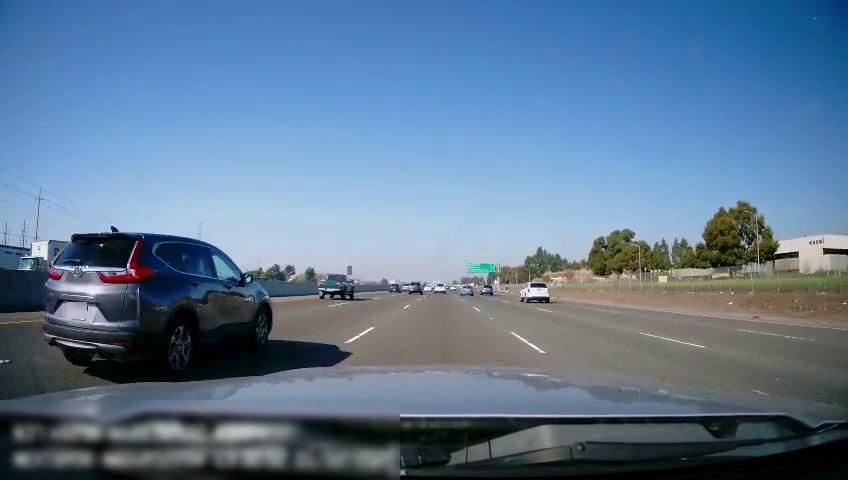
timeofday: Day
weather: Sunny
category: Drivable Space
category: Vehicles | Truck
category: Vehicles | SUV
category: Vehicles | SUV
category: Vehicles | SUV
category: Vehicles | Car
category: Vehicles | Truck
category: Vehicles | SUV
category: Vehicles | Car
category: Vehicles | SUV
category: Lanes | Current Lane
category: Lanes | Current Lane
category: Lanes | Alternate Lane
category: Lanes | Alternate Lane
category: Lanes | Alternate Lane
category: Lanes | Alternate Lane
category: Lanes | Alternate Lane
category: Traffic | Signs
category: Traffic | Signs